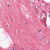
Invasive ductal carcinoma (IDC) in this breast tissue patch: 0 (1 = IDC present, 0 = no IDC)